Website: crate-barrel
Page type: billing-address
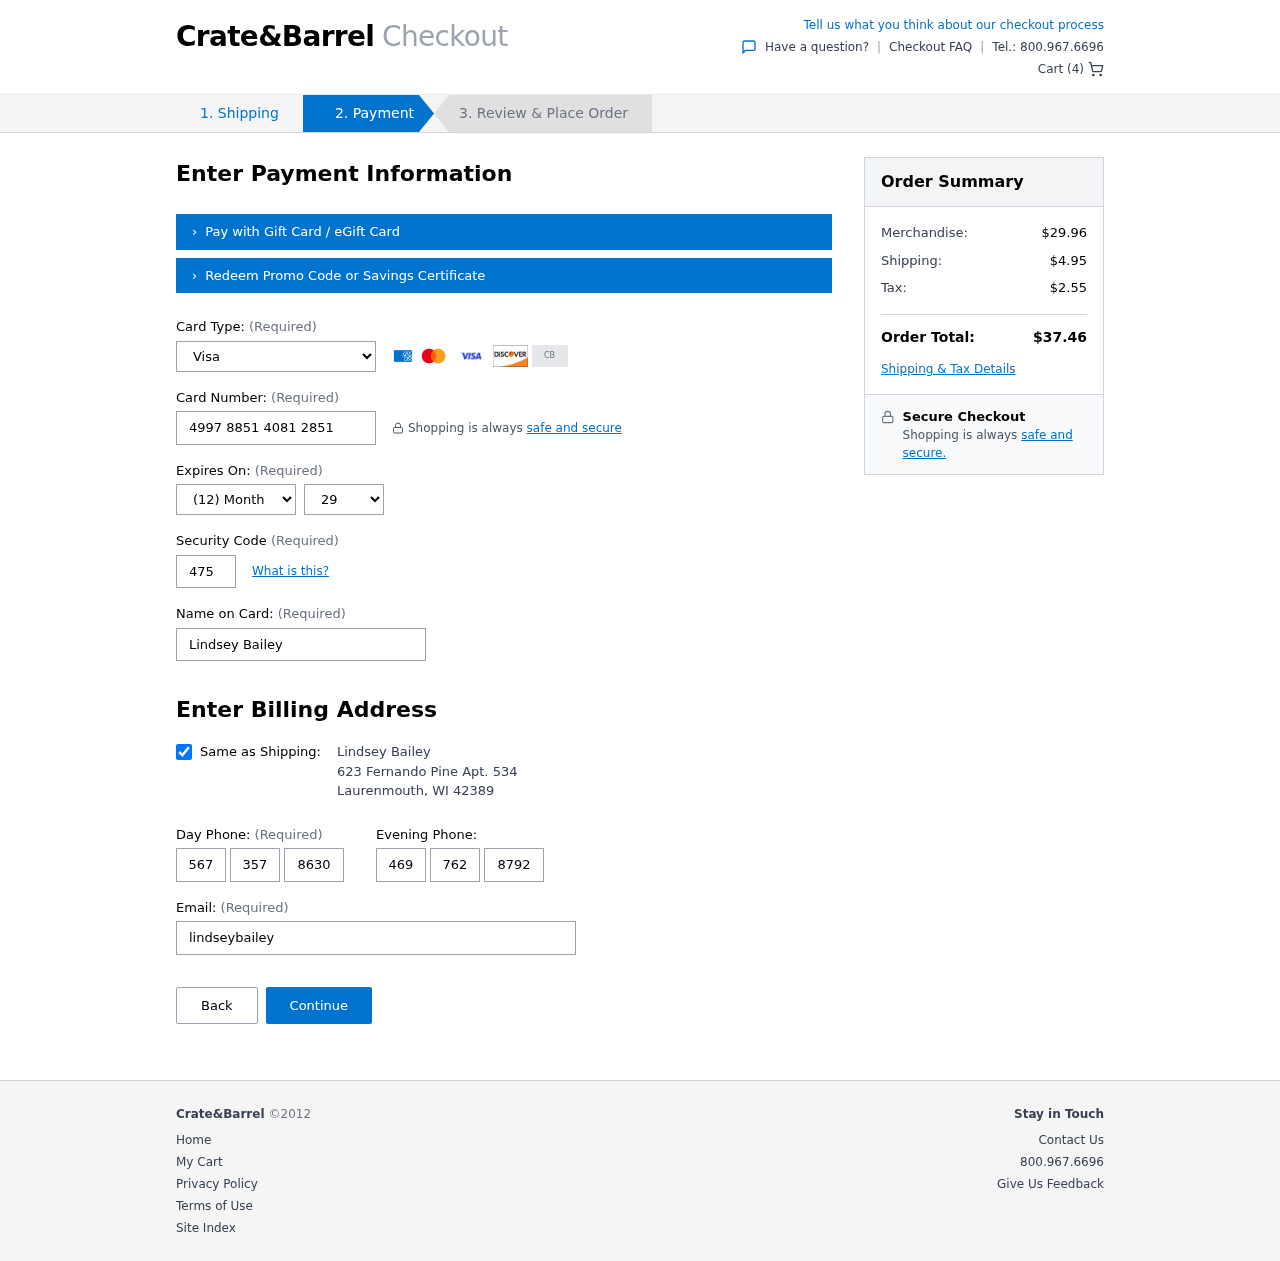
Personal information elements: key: PII_CARD_CVV
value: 475
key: PII_CARD_EXPIRY_MONTH
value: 12
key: PII_CARD_EXPIRY_YEAR
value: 29
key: PII_CARD_NUMBER
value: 4997 8851 4081 2851
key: PII_CARD_TYPE
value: Visa
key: PII_CITY
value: Laurenmouth
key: PII_EMAIL
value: lindseybailey@gmail.com
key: PII_FULLNAME
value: Lindsey Bailey
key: PII_PHONE_ALT_AREA
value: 469
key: PII_PHONE_ALT_PREFIX
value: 762
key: PII_PHONE_ALT_SUFFIX
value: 8792
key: PII_PHONE_AREA
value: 567
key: PII_PHONE_PREFIX
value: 357
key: PII_PHONE_SUFFIX
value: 8630
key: PII_POSTCODE
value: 42389
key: PII_STATE_ABBR
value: WI
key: PII_STREET
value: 623 Fernando Pine Apt. 534
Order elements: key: ORDER_NUM_ITEMS
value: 4
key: ORDER_SUBTOTAL
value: $29.96
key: ORDER_SHIPPING_COST
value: $4.95
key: ORDER_TAX
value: $2.55
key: ORDER_TOTAL
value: $37.46